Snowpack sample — Snodgrass Mountain, Crested Butte, Colorado (2/4/25, 12:06 PM MST)
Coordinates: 38.923, -106.968
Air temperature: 35 °F
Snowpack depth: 80 cm
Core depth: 80 cm
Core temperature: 32 °F
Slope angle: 14°, slope face: 78°
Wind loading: low
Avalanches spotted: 0
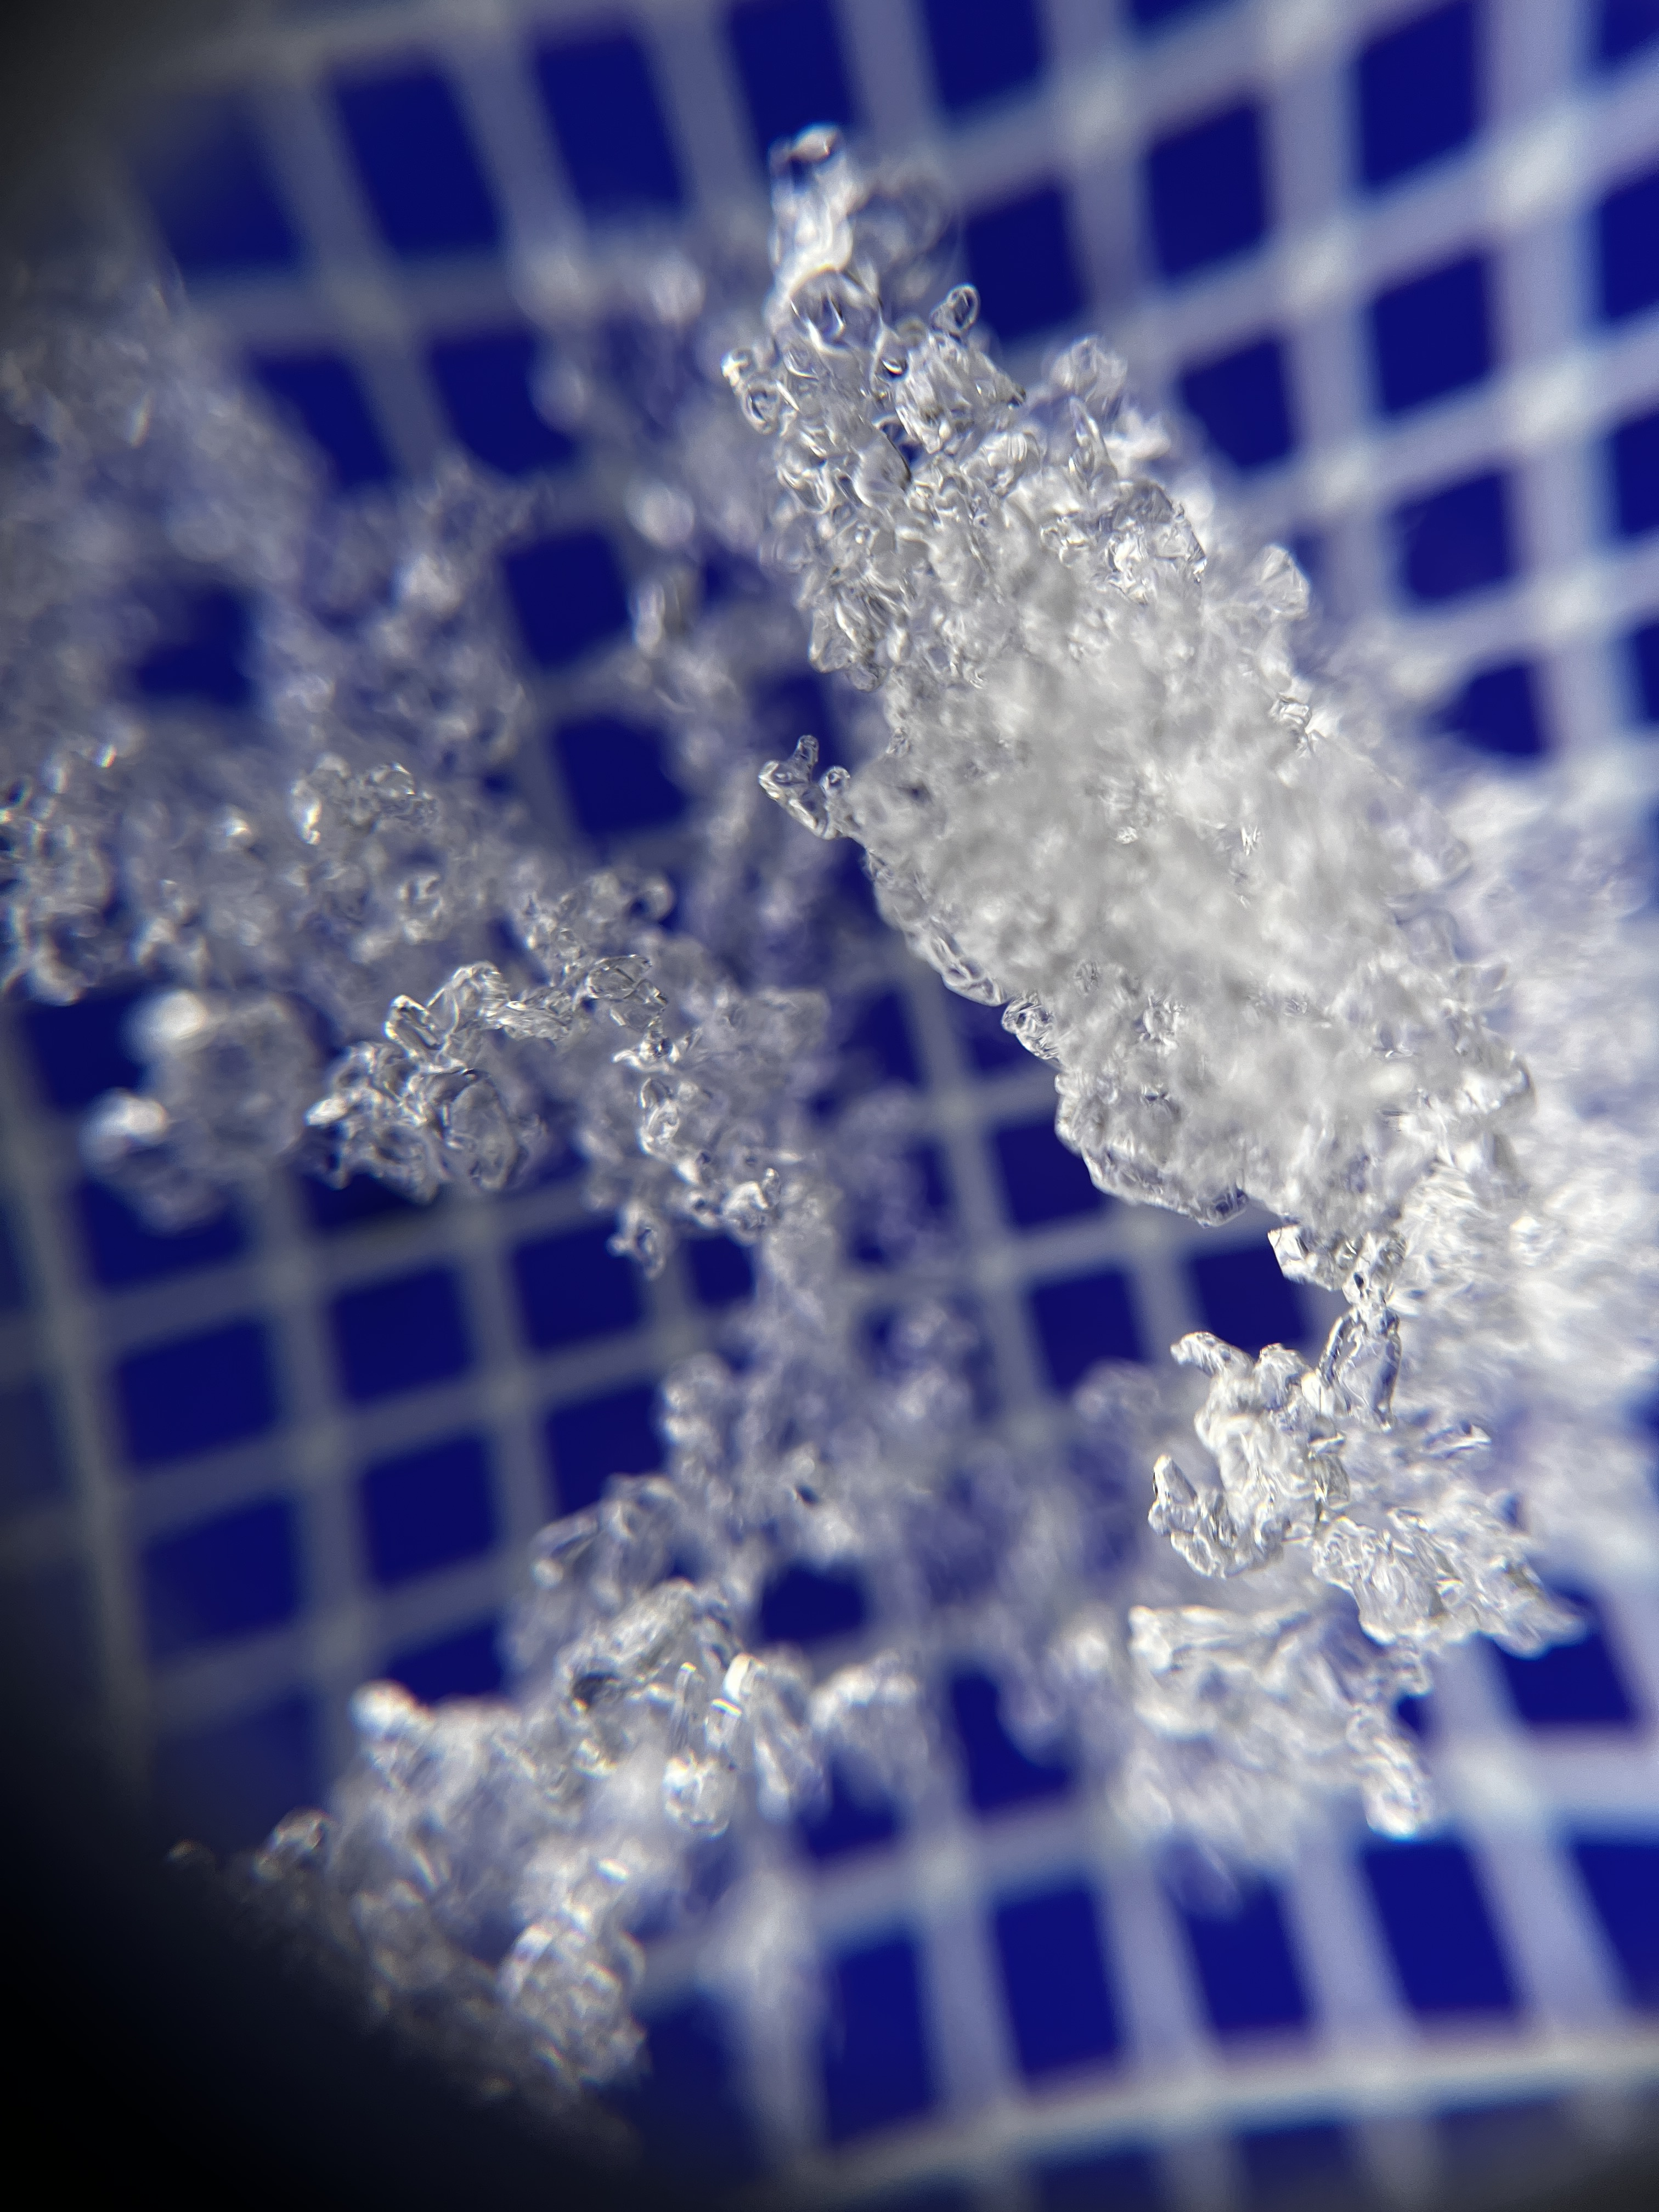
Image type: magnified_profile
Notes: No avalanches nearby, unusually warm weather for the last month reported by residents, Collected 25 yards from treeline